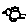
Label: bird